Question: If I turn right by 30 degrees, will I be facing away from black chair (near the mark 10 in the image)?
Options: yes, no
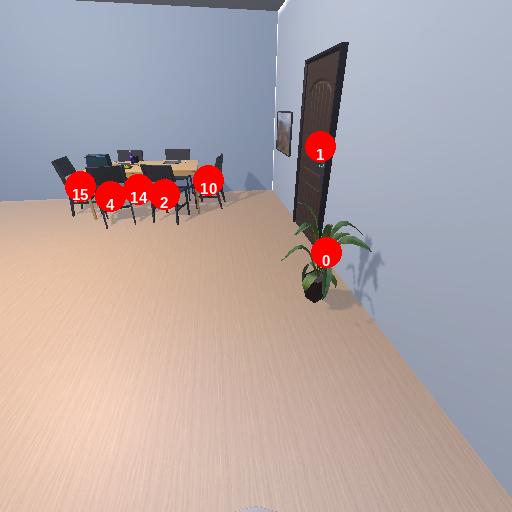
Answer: yes